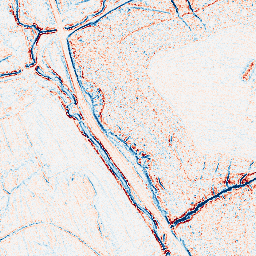
Category: edge_preserving
Decomposition family: bilateral
Decomposition parameters: d: 5
sigma_color: 75
sigma_space: 75
Upsampling method: sinc_hamming
Upsampling parameters: scale: 8
kernel_size: 16
Upsampling scale: 8